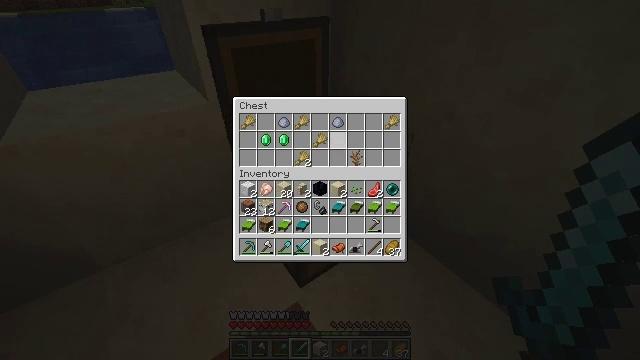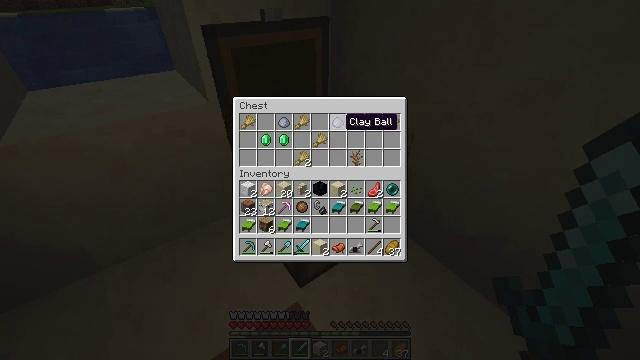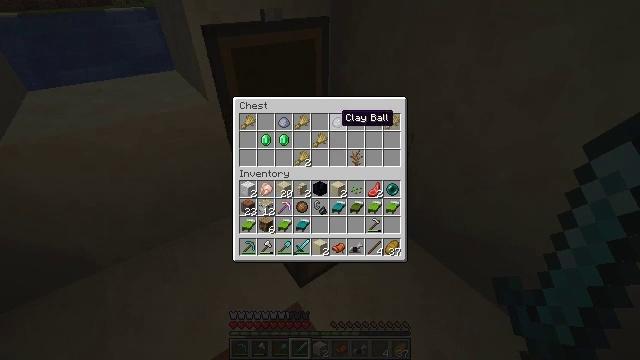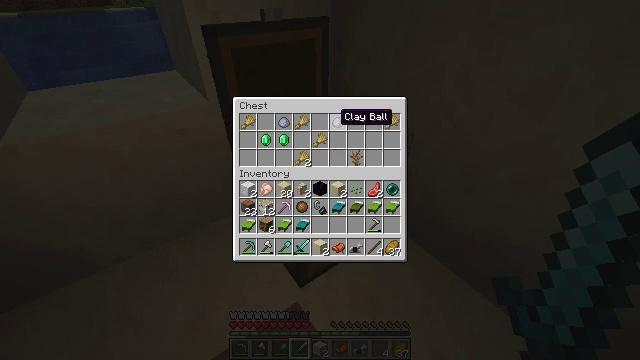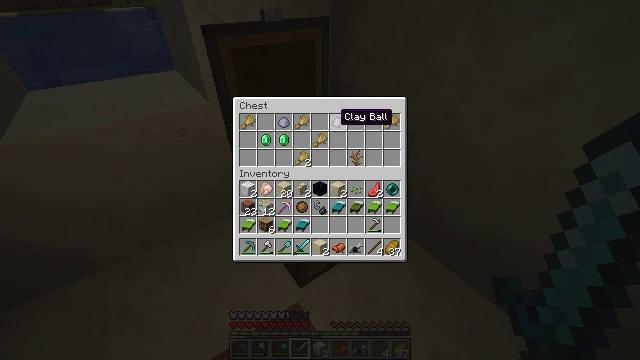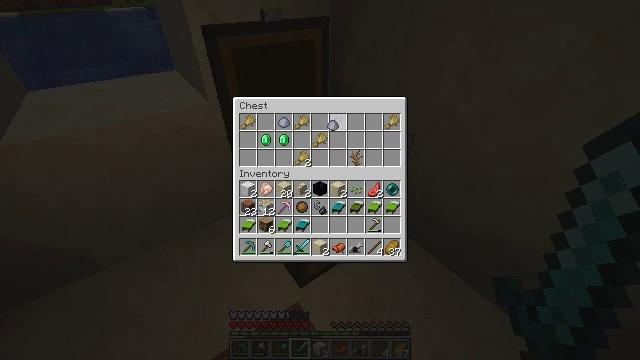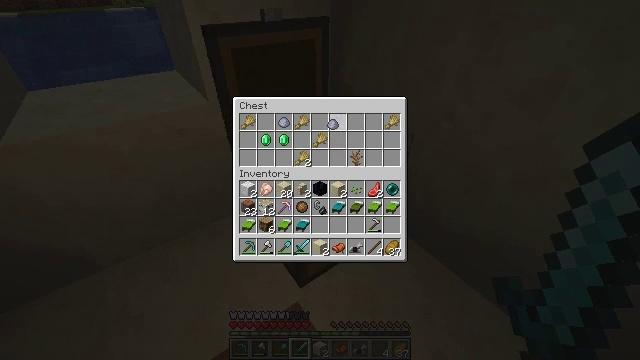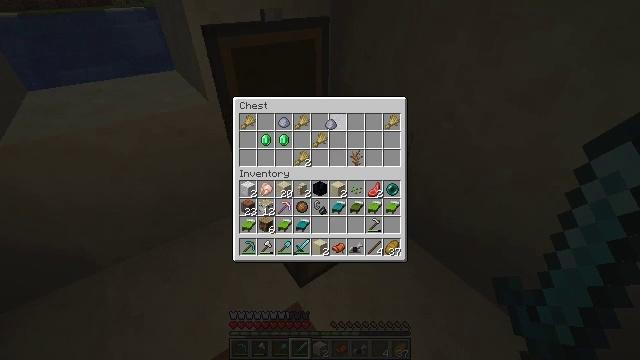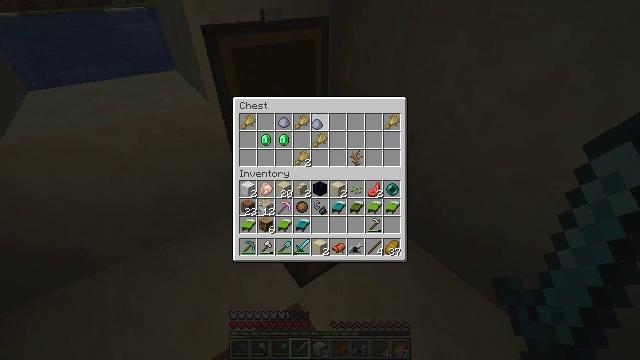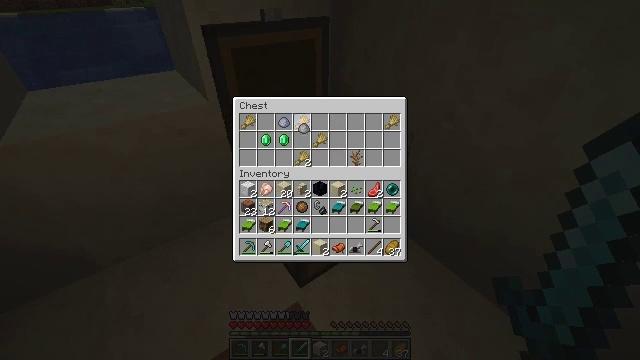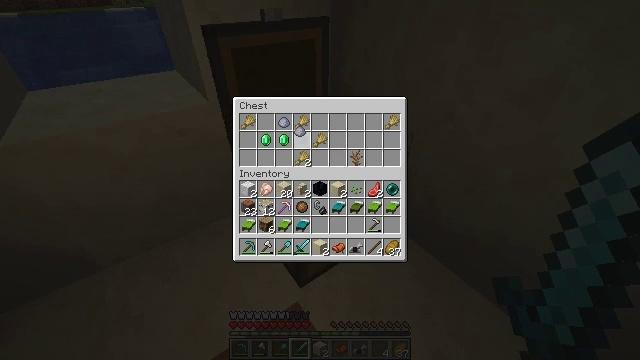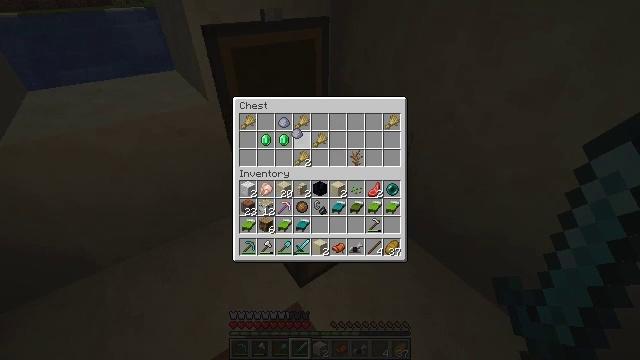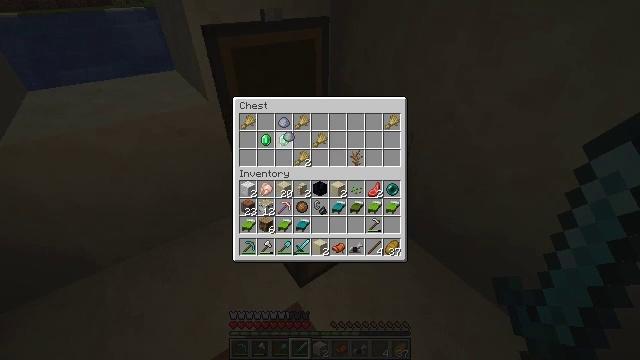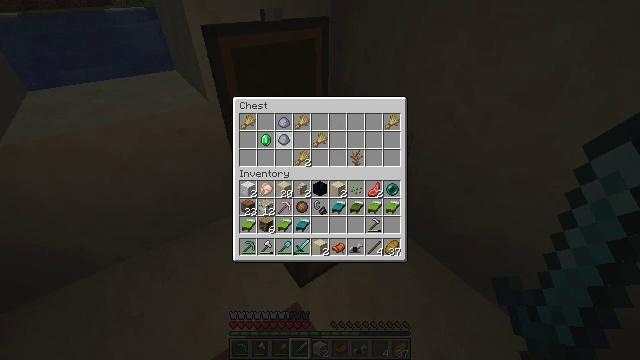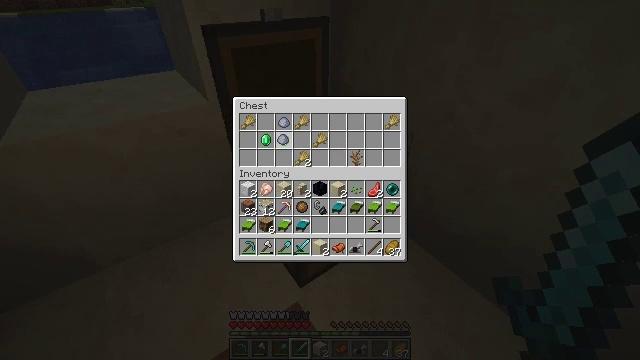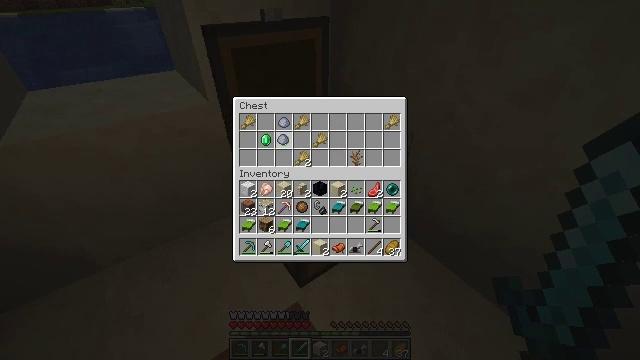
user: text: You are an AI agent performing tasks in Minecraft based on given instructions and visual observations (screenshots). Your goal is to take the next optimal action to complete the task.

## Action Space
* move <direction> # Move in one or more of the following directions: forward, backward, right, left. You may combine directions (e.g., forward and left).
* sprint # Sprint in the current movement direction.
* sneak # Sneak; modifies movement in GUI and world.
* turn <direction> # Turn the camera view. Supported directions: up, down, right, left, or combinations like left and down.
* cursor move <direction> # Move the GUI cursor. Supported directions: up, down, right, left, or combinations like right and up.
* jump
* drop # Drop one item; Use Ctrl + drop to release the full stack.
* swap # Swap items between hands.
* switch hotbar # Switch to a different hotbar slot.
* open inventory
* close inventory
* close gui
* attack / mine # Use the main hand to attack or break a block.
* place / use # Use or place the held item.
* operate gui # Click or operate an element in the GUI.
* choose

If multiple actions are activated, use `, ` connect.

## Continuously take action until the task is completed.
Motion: motion action
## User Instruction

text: Gather the green bed.
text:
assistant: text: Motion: no_op
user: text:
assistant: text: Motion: no_op
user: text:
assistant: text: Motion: no_op
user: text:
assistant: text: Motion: no_op
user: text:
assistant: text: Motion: operate gui
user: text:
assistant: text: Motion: operate gui
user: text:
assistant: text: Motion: no_op
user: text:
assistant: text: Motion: cursor move left
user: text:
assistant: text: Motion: cursor move left
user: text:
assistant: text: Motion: no_op
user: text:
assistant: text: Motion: no_op
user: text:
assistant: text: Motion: cursor move left
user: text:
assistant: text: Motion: no_op
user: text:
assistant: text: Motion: no_op
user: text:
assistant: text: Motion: no_op
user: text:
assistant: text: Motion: operate gui
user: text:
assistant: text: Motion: operate gui
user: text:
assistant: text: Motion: operate gui
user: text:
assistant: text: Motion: no_op
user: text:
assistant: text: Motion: no_op
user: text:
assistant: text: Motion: no_op
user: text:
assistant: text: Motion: no_op
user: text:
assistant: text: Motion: no_op
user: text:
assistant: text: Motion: cursor move up
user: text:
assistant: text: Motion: no_op
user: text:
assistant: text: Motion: no_op
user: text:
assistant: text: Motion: no_op
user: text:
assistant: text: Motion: operate gui
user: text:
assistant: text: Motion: operate gui
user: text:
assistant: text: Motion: operate gui